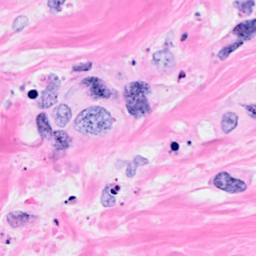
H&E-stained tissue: Breast